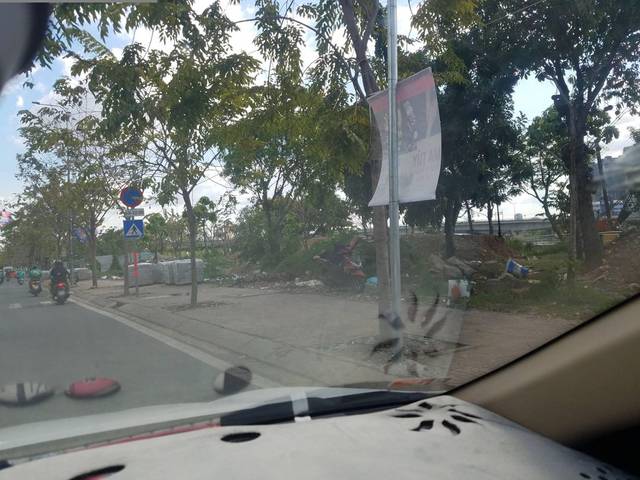
Region: Vietnam
Coordinates: 10.803, 106.728